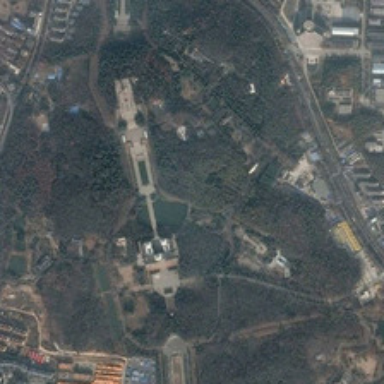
There are many green trees in a park .